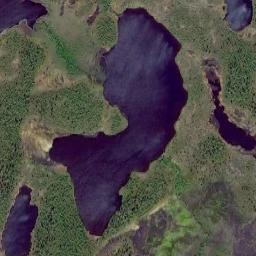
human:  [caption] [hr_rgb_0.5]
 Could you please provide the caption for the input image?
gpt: Some lakes lie in the dense forest and the water is dark blue .

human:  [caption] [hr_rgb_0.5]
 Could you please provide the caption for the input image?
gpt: The lake in the middle is the largest .

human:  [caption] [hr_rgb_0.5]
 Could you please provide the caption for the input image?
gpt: There is an irregular blue lake on the ground with green vegetation, And there are many small lakes next to it .

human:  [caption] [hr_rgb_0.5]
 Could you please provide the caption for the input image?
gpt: There are two lakes in the picture .

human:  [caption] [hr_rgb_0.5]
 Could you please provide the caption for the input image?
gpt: There are some lakes with green meadows around .